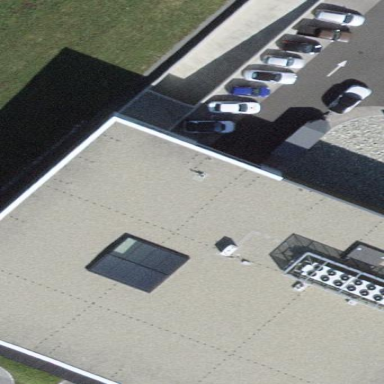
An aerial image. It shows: Car shop building.